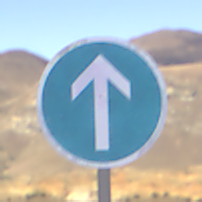
Verkehrszeichen: VorgeschriebeneFahrtrichtungGeradeaus
Umgebung: Outdoor, Nature
Tageszeit: MorningAfternoon
Wetter: Clear
Licht: Natural
Jahreszeit: NotSpecified
Kontrast: HighContrast